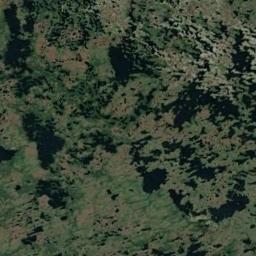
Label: wetland